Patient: sex F, age 44
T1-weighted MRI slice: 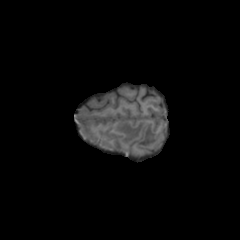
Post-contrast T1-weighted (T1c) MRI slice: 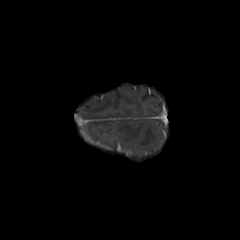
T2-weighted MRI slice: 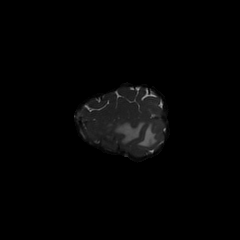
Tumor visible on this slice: yes
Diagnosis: Glioblastoma, IDH-wildtype
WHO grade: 4